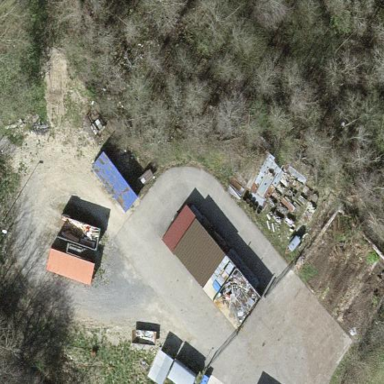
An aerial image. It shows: Recycling center for various types of waste.